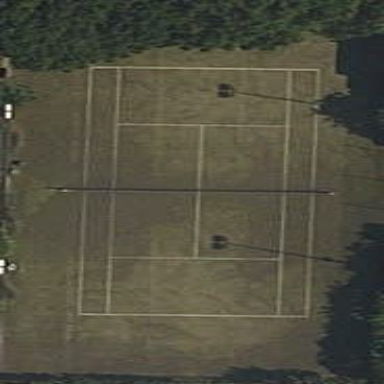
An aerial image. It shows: Tennis court on pitch.